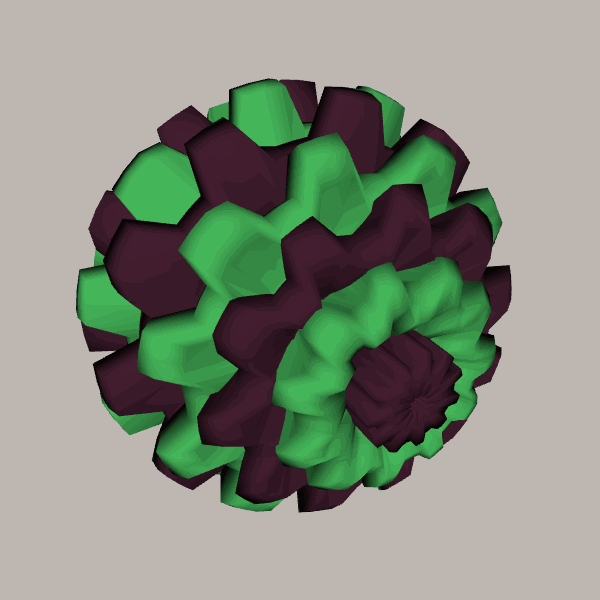
Background: light